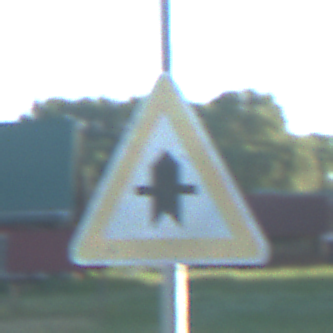
Verkehrszeichen: Vorfahrt
Umgebung: Outdoor, Nature
Tageszeit: MorningAfternoon
Wetter: Clear
Licht: Natural
Jahreszeit: NotSpecified
Kontrast: HighContrast